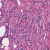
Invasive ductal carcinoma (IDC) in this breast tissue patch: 1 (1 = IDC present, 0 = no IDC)